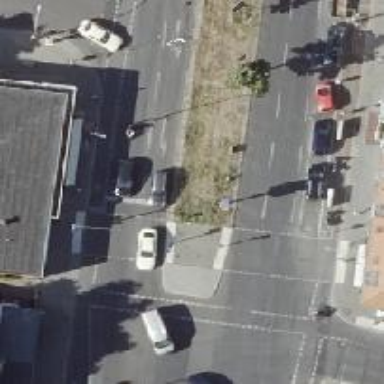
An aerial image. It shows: Road with traffic signals.